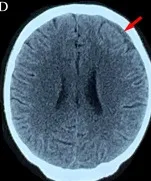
Neuroimaging findings for Patient 1. (C, D) Absorption of the hematoma after 8 weeks and 12 weeks of conservative treatment using atorvastatin plus low-dose dexamethasone.
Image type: radiology (ct)